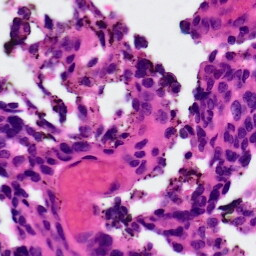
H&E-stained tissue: Ovarian